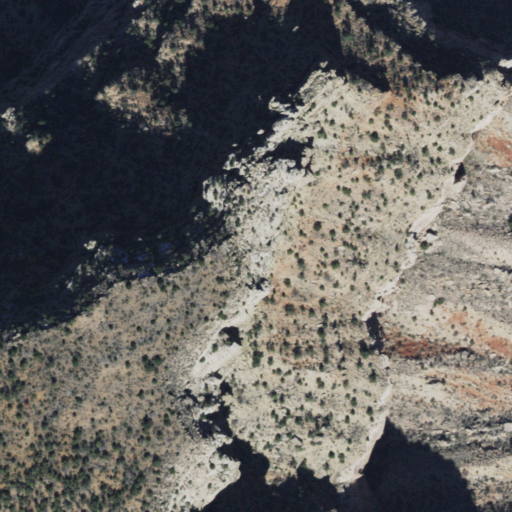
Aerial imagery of cliff(s) in Arizona named Yuma Point containing barren land, shrub, and evergreen forest